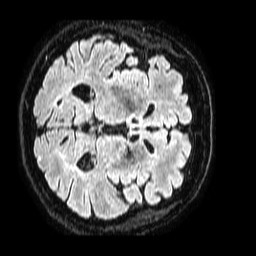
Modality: FLAIR
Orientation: axial
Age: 79
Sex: male
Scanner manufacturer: philips
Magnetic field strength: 1.5 T
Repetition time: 4.8 s
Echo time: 0.3 s